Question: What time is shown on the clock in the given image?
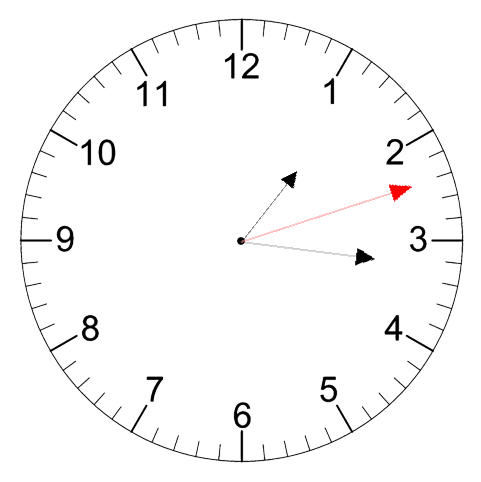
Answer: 01:16:12